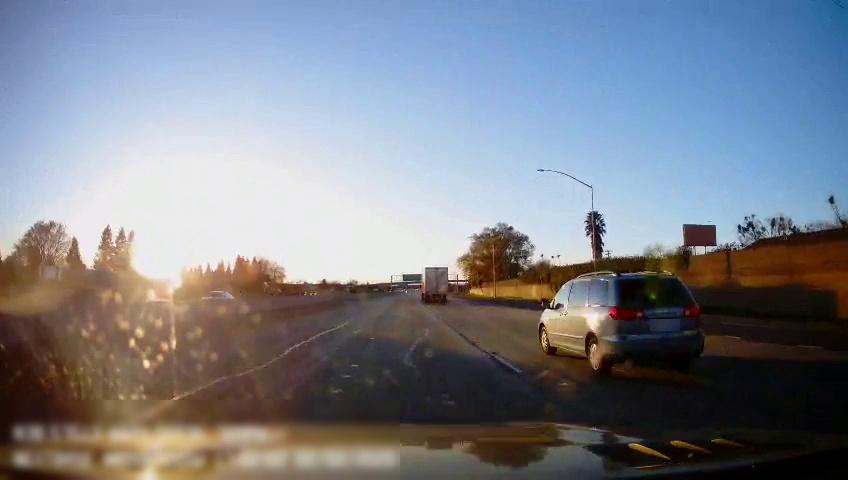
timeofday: Day
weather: Sunny
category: Drivable Space
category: Vehicles | SUV
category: Vehicles | Truck
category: Vehicles | Car
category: Lanes | Alternate Lane
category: Lanes | Current Lane
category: Lanes | Current Lane
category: Lanes | Alternate Lane
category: Traffic | Signs